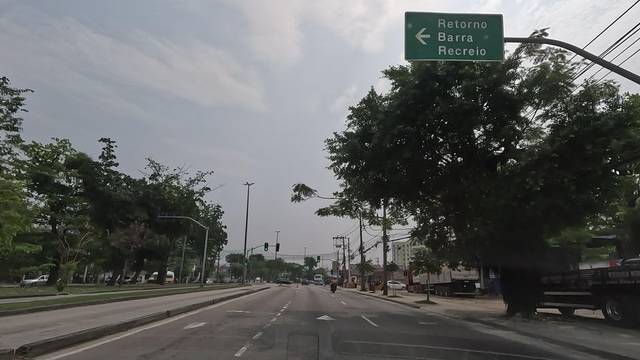
Region: Brazil
Coordinates: -22.939, -43.372